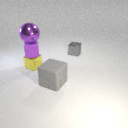
small yellow metal cube below small purple rubber cube